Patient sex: F
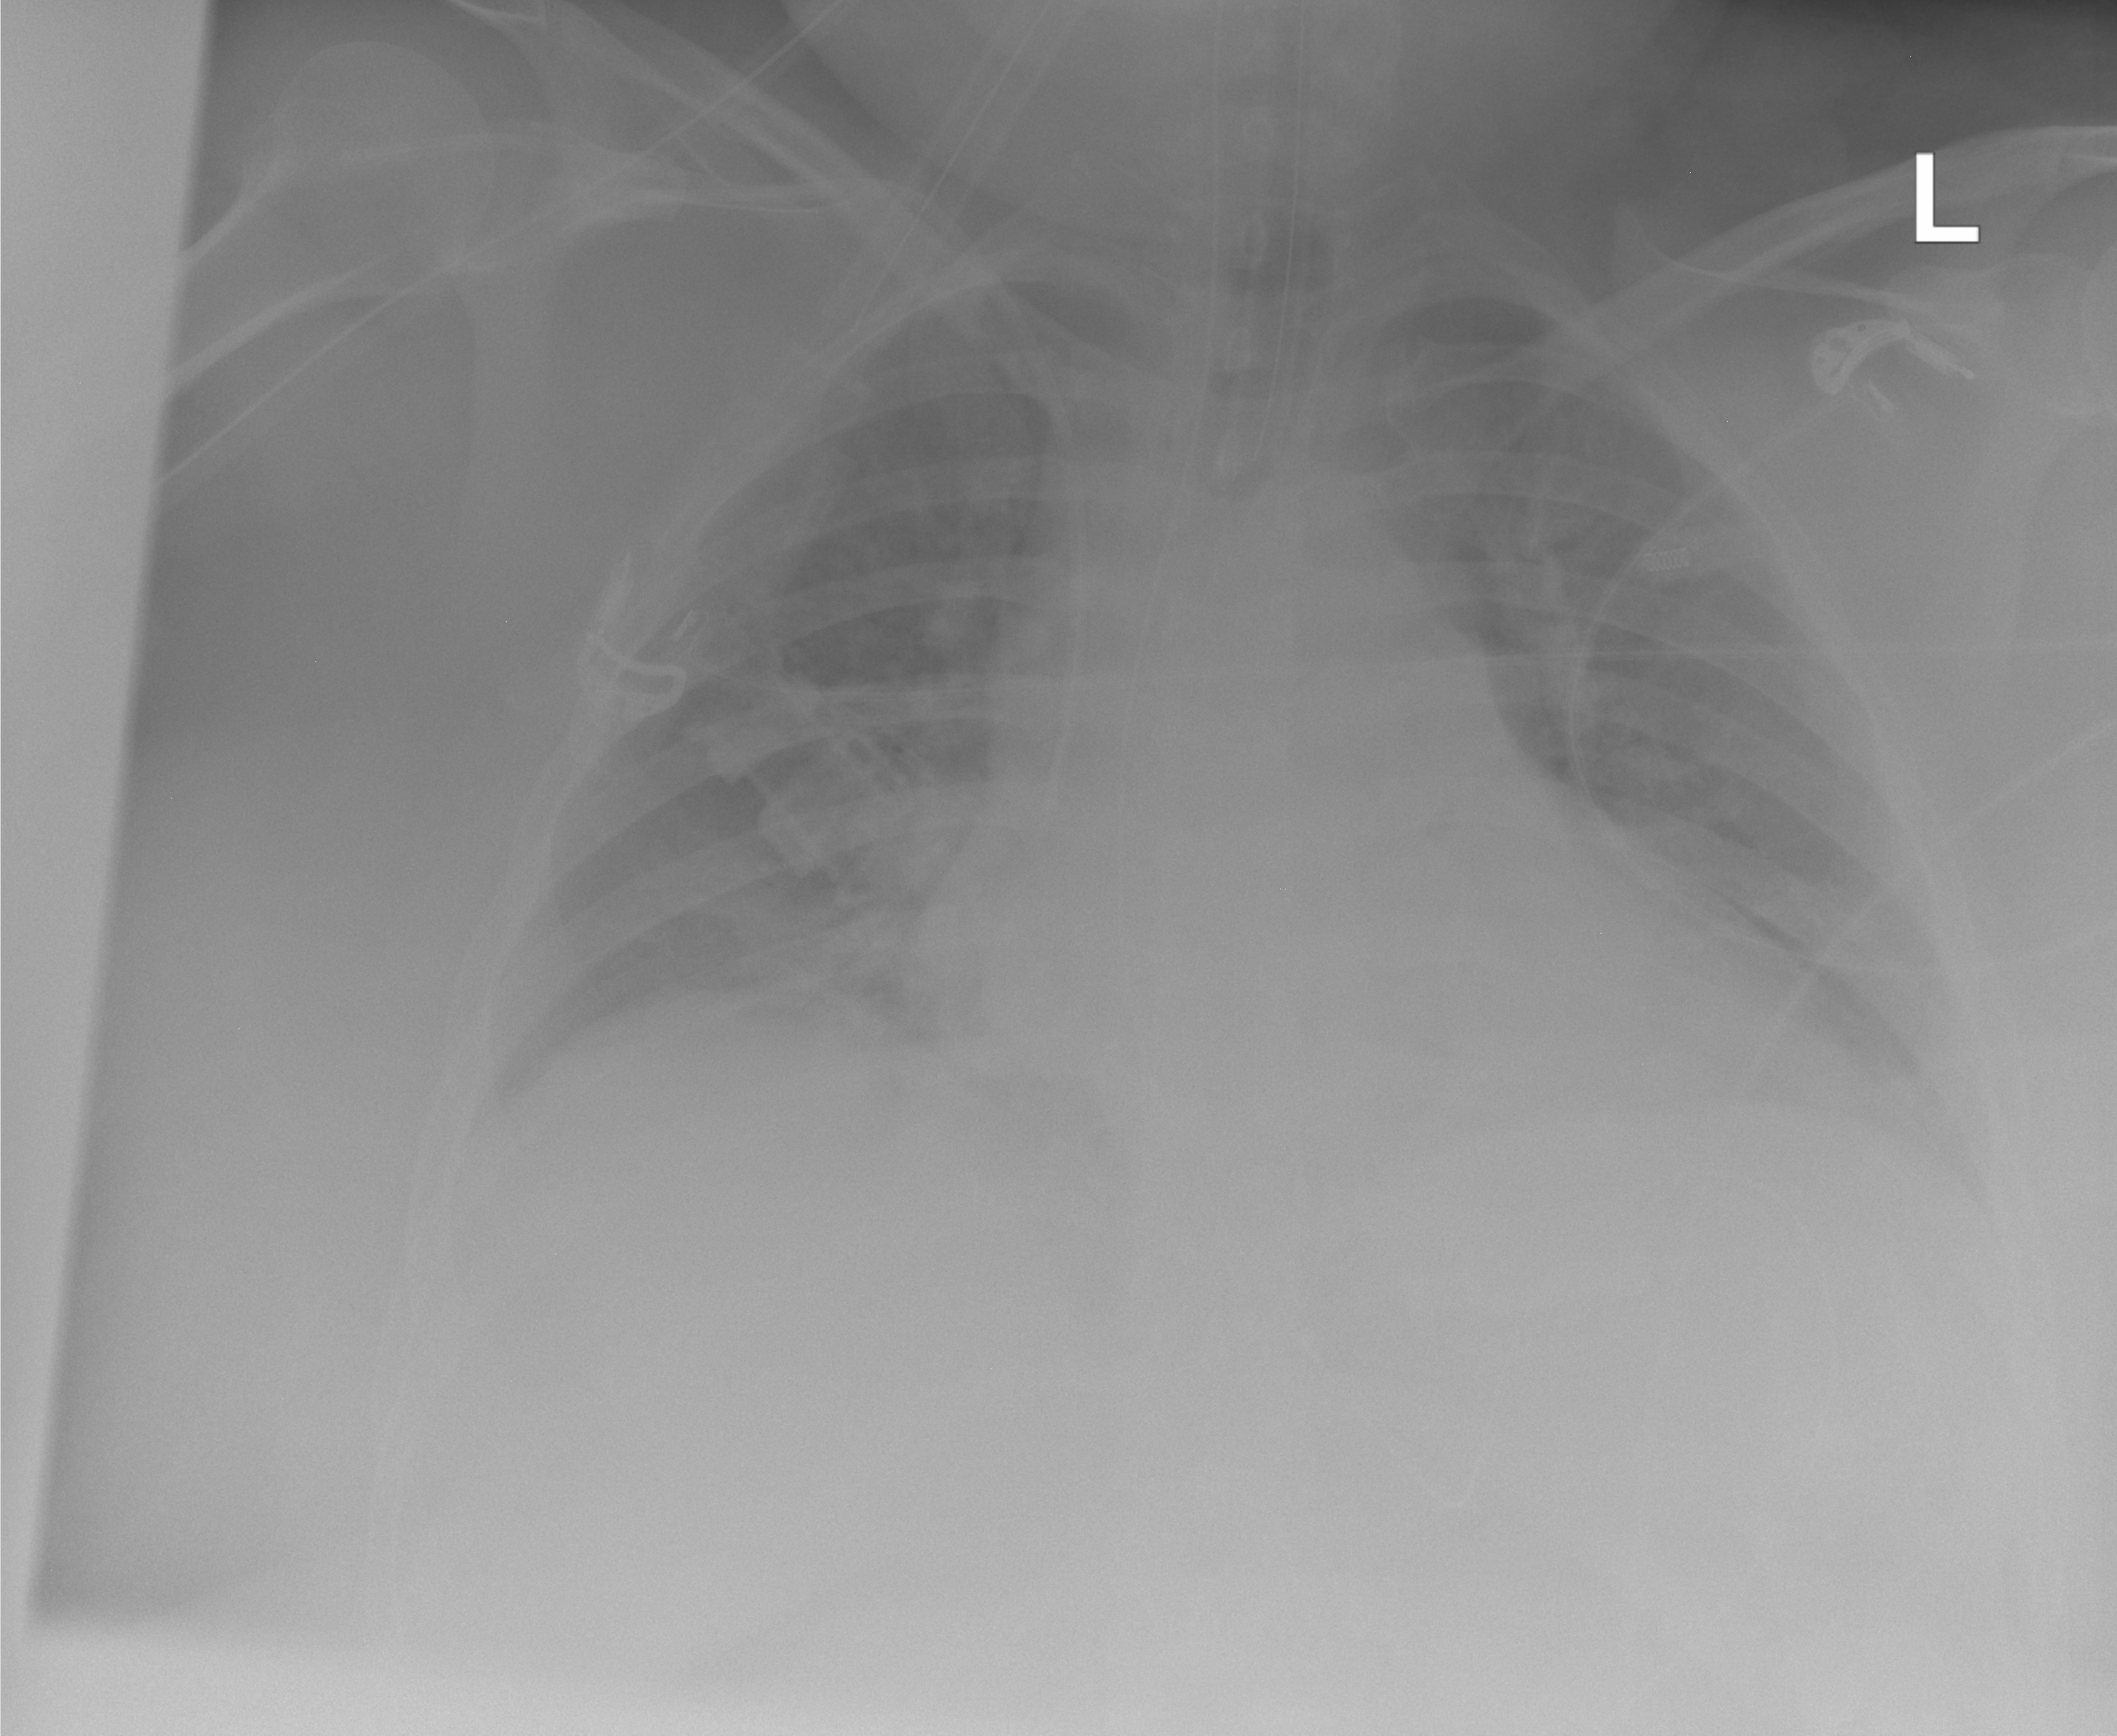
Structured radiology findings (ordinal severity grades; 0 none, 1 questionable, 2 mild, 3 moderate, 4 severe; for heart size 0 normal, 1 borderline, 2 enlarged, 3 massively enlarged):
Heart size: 0
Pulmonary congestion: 0
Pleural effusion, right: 1
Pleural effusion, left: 0
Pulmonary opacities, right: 0
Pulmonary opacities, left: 0
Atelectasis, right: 1
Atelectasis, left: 0